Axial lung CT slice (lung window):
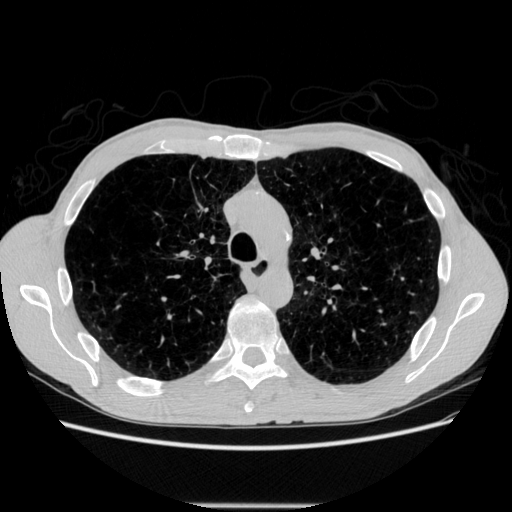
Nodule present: no